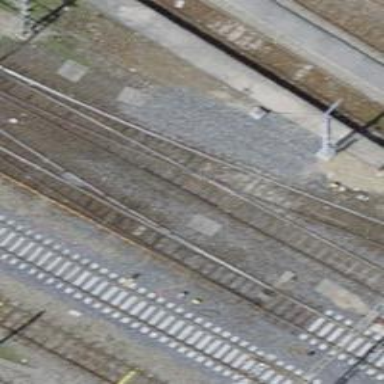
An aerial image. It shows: Yard with single rail track. The railway track is electrified with contact line for service purposes.